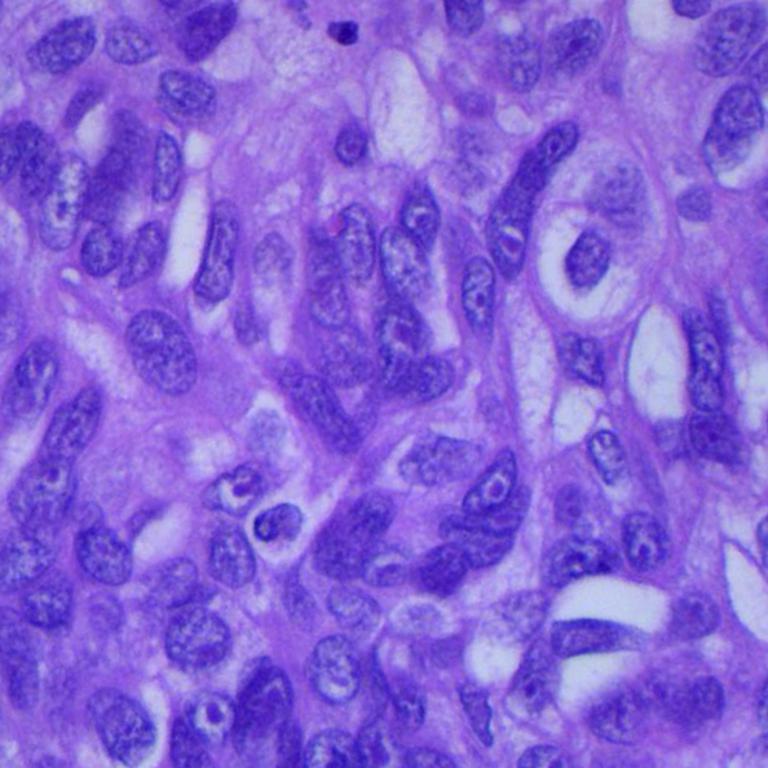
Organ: lung
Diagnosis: squamous carcinomas